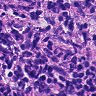
Metastatic tissue present: yes